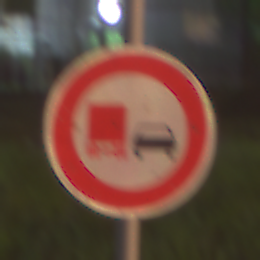
Verkehrszeichen: UeberholverbotKraftfahrzeuge
Umgebung: Outdoor, Suburban
Tageszeit: Night
Wetter: PartlyCloudy
Licht: Artificial
Jahreszeit: NotSpecified
Kontrast: HighContrast